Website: walmart
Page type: billing-address
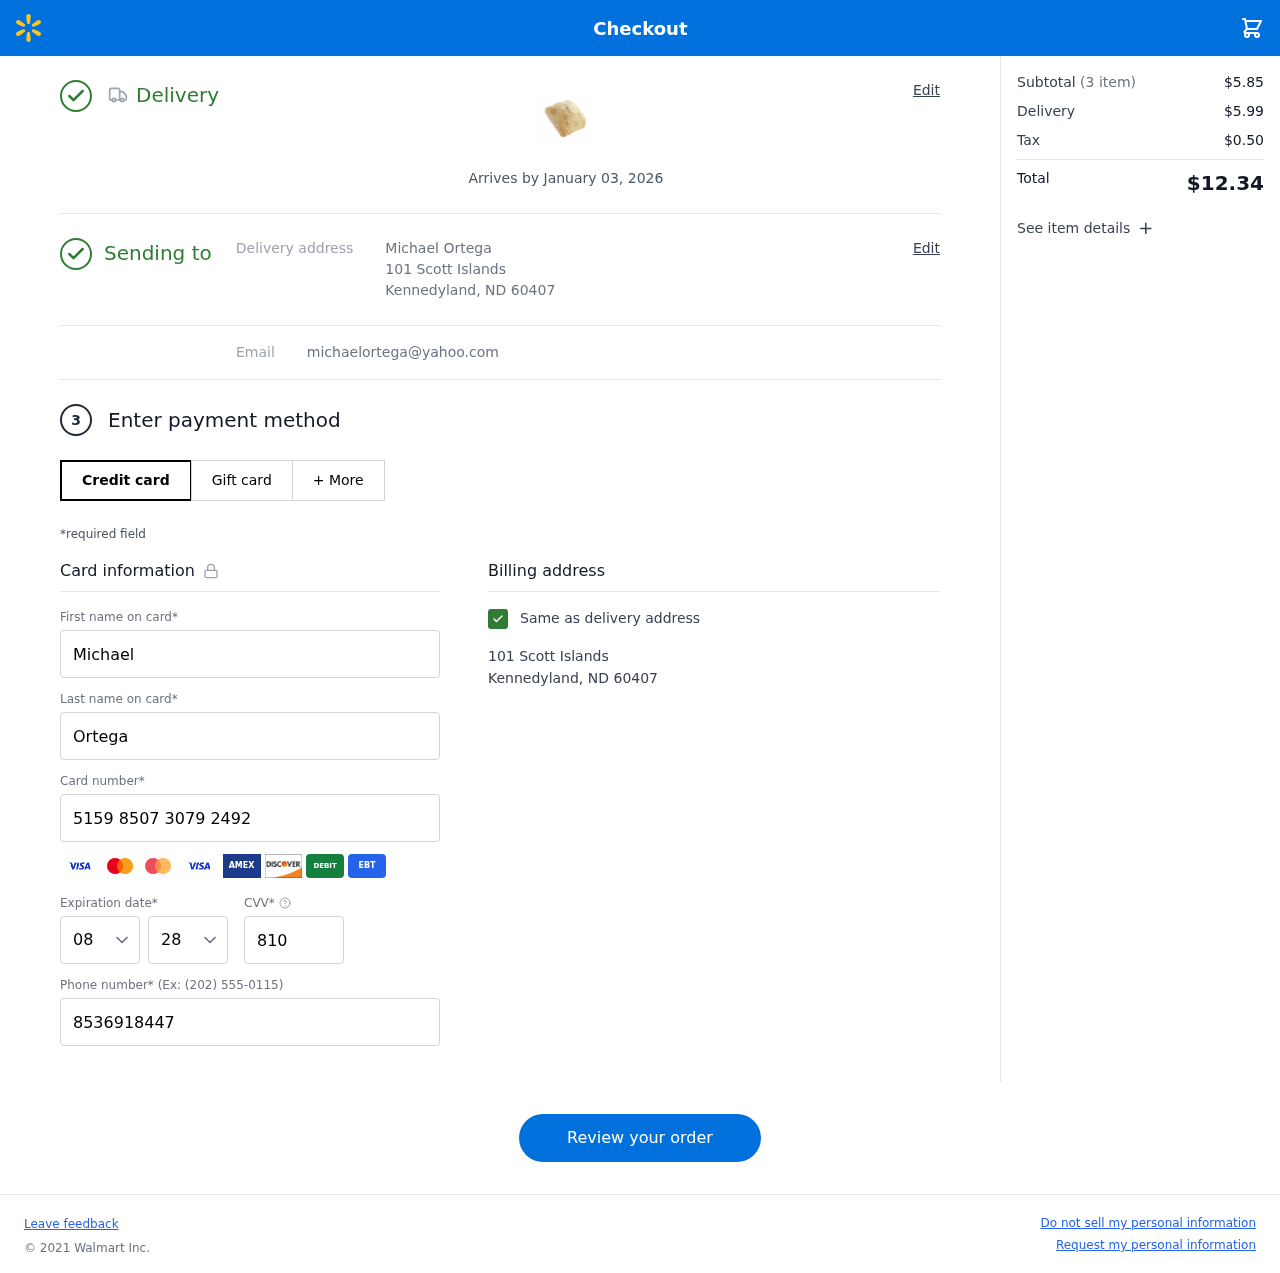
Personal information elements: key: PII_CARD_CVV
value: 810
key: PII_CARD_EXPIRY_MONTH
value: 08
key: PII_CARD_EXPIRY_YEAR
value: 28
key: PII_CARD_NUMBER
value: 5159 8507 3079 2492
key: PII_EMAIL
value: michaelortega@yahoo.com
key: PII_FIRSTNAME
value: Michael
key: PII_FULLNAME
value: Michael Ortega
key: PII_LASTNAME
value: Ortega
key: PII_PHONE
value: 8536918447
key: PII_STREET
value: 101 Scott Islands
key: PII_CITY_STATE_ZIP
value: Kennedyland, ND 60407
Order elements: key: ORDER_DELIVERY_DATE
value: Arrives by January 03, 2026
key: ORDER_NUM_ITEMS
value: (3 item)
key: ORDER_SUBTOTAL
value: $5.85
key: ORDER_SHIPPING_COST
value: $5.99
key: ORDER_TAX
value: $0.50
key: ORDER_TOTAL
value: $12.34